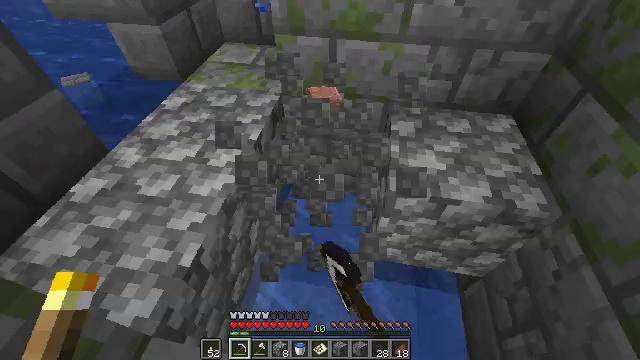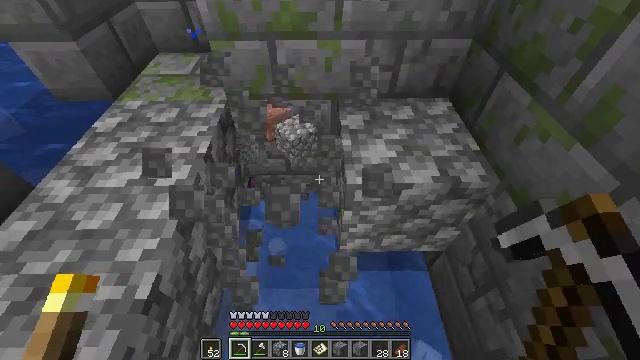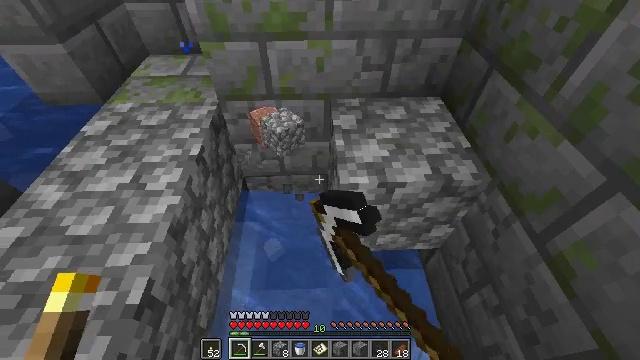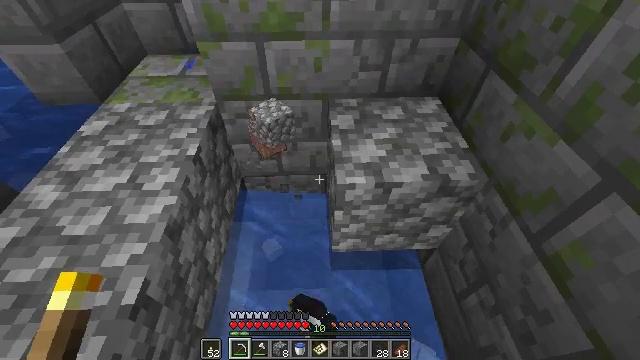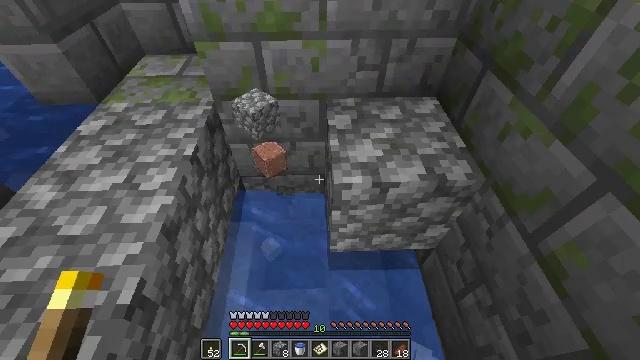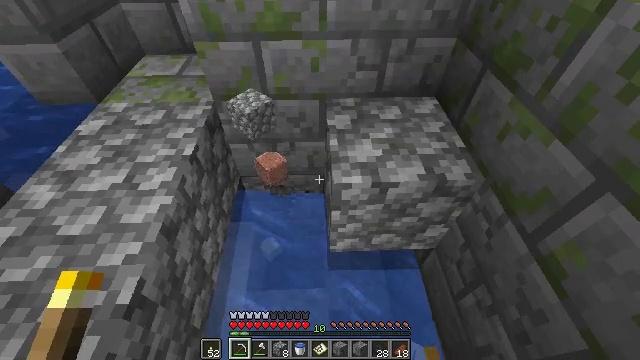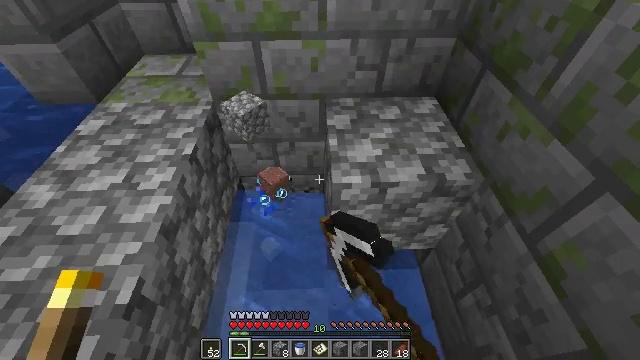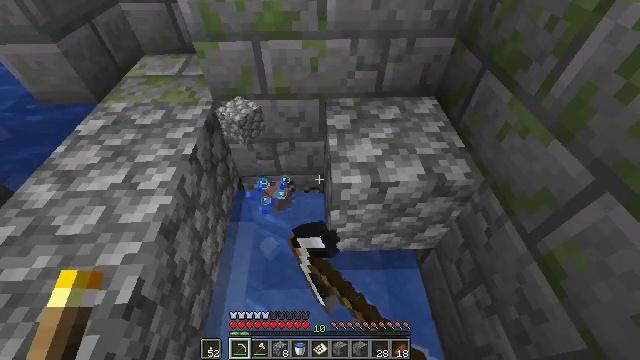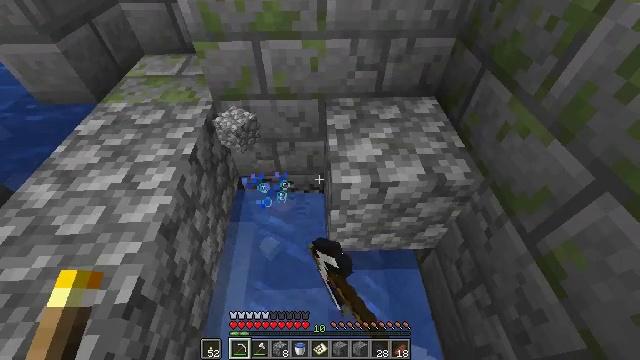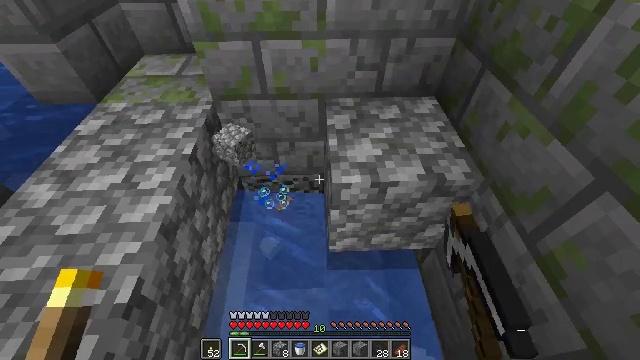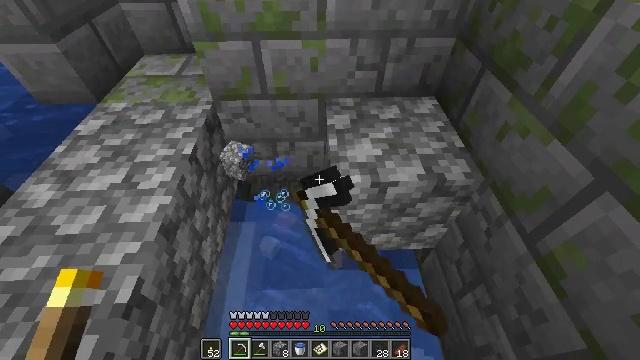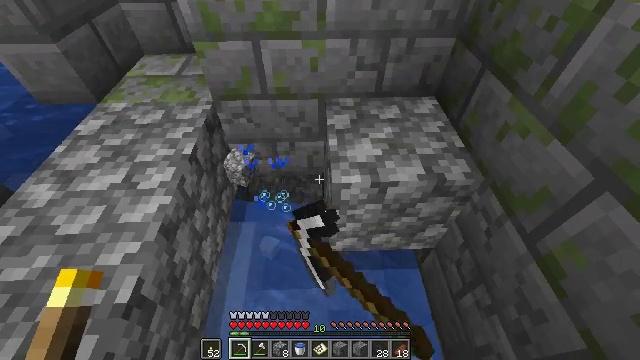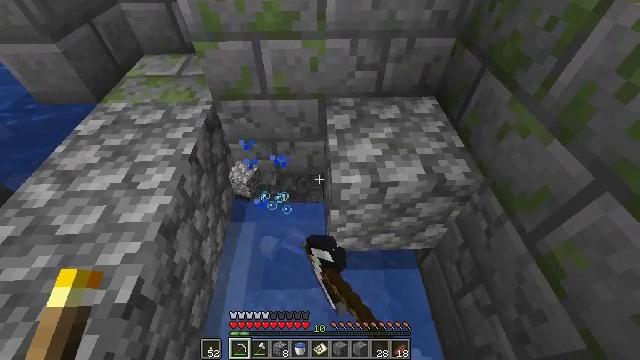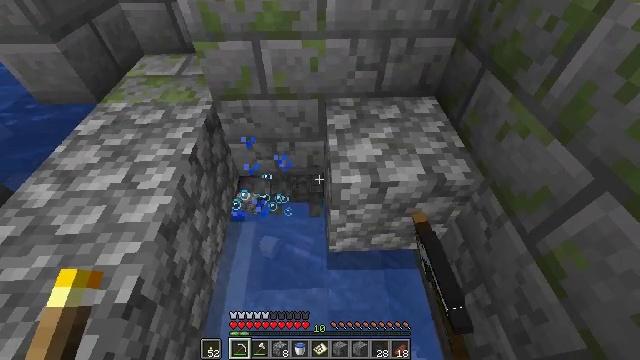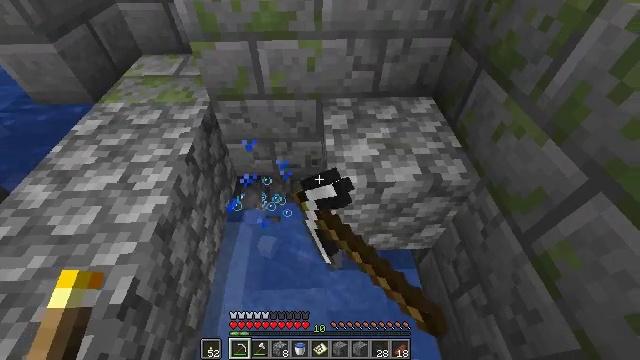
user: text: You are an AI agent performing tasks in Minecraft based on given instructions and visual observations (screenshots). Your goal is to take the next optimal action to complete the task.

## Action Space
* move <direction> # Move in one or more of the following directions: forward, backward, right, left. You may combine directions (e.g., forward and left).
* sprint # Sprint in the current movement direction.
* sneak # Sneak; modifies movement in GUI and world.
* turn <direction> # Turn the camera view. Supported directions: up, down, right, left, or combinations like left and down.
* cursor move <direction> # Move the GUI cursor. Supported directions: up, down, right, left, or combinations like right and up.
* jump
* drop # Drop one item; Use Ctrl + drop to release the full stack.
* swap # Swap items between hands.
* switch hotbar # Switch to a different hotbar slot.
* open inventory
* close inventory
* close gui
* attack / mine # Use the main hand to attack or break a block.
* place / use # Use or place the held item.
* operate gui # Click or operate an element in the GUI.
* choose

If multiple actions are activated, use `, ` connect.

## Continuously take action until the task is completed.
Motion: motion action
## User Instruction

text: Break the cracked stone bricks for materials.
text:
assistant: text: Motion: move right, sneak, turn right, attack / mine
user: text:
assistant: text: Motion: sneak, turn right, attack / mine
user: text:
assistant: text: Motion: sneak, attack / mine
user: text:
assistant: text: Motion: sneak, attack / mine
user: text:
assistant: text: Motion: sneak, attack / mine
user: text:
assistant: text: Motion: sneak, attack / mine
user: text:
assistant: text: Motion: sneak, attack / mine
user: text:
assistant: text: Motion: sneak, attack / mine
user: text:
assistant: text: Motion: sneak, attack / mine
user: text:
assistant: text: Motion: sneak, attack / mine
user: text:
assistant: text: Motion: sneak, attack / mine
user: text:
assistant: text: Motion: sneak, attack / mine
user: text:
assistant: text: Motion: sneak, attack / mine
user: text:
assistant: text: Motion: move right, sneak, attack / mine
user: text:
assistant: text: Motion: sneak, attack / mine